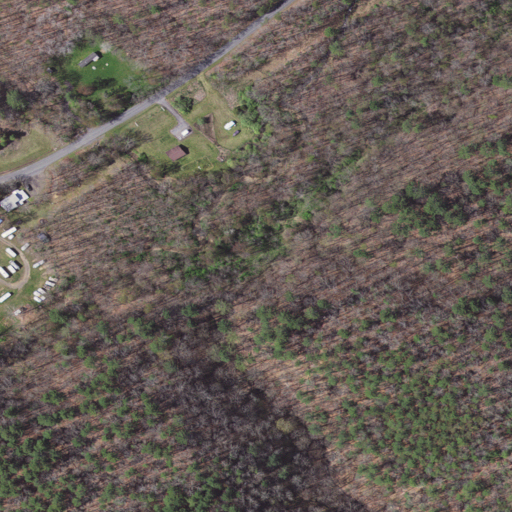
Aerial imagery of valley in Virginia named Pine Hollow containing deciduous forest, mixed forest, evergreen forest, open development, pasture, barren land, low intensity development, and medium intensity development